Aerial crown-view tile of a tropical tree (Barro Colorado Island, Panama), acquired 20250414:
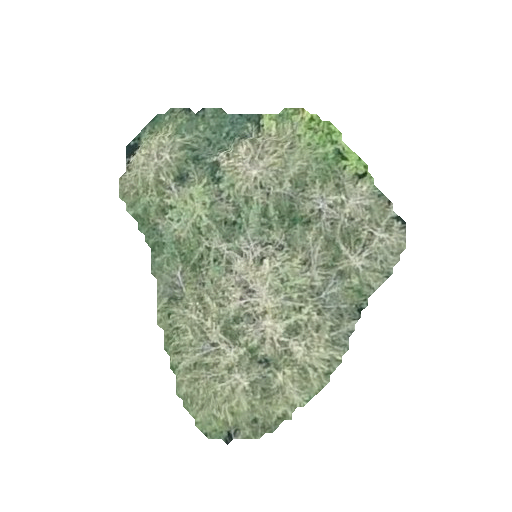
Species: Quararibea stenophylla
GBIF accepted scientific name: Quararibea stenophylla
Crown area: 96.416 m²